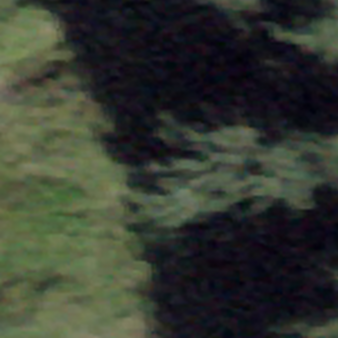
Label: other